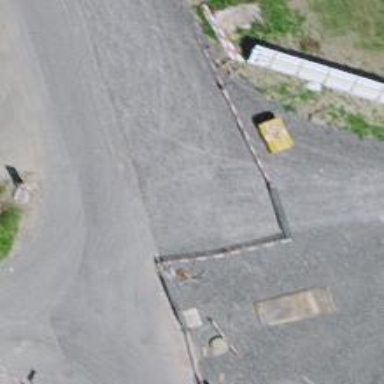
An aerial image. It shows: Unclassified road with asphalt surface leading to roundabout.